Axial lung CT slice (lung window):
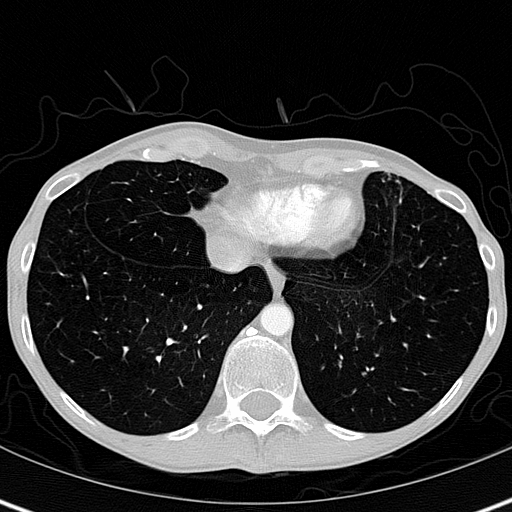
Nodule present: no